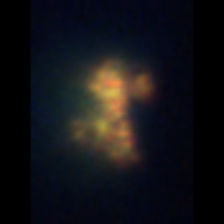
Taxon: Unknown_detritus
Group: Unknown